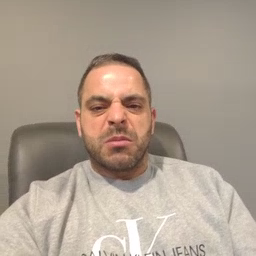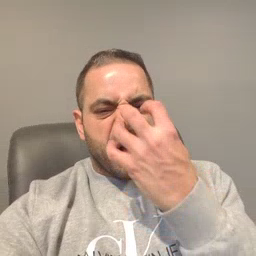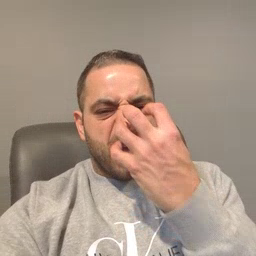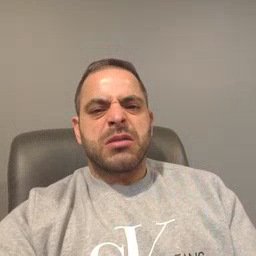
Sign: mad